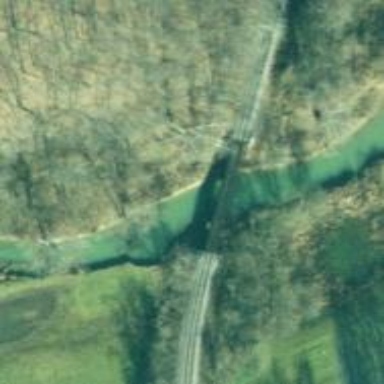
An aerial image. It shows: Bridge over railway line.